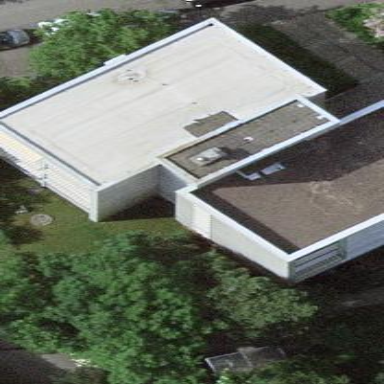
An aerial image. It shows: Apartment building with flat roof.